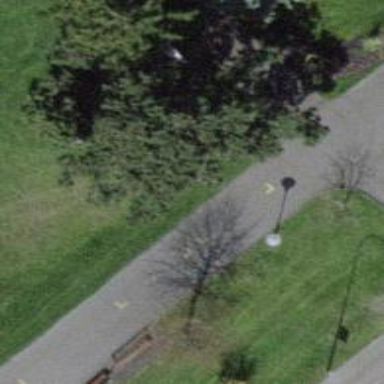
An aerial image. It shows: Park filled with evergreen needle-leaved trees.